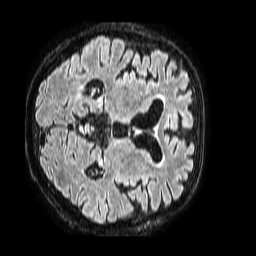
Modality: FLAIR
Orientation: axial
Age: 77
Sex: male
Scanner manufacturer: philips
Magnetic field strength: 1.5 T
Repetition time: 4.8 s
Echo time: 0.3 s